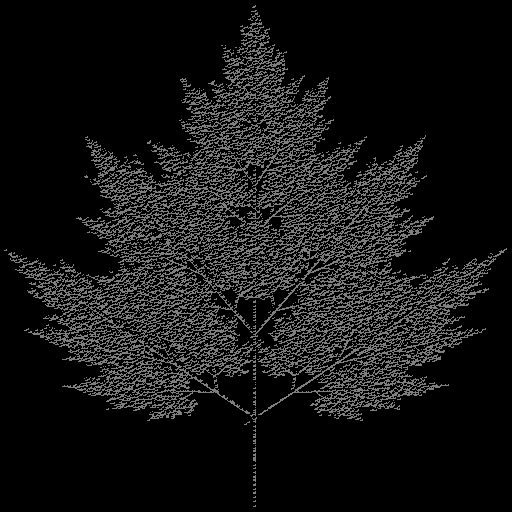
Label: tree